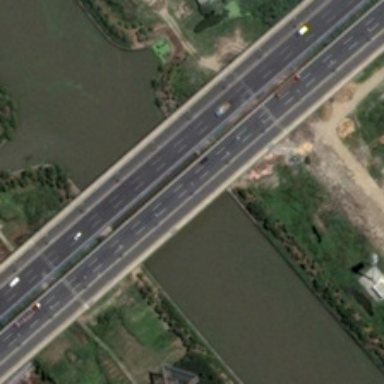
Two parallel bridges are over a river with green trees in two sides of it .